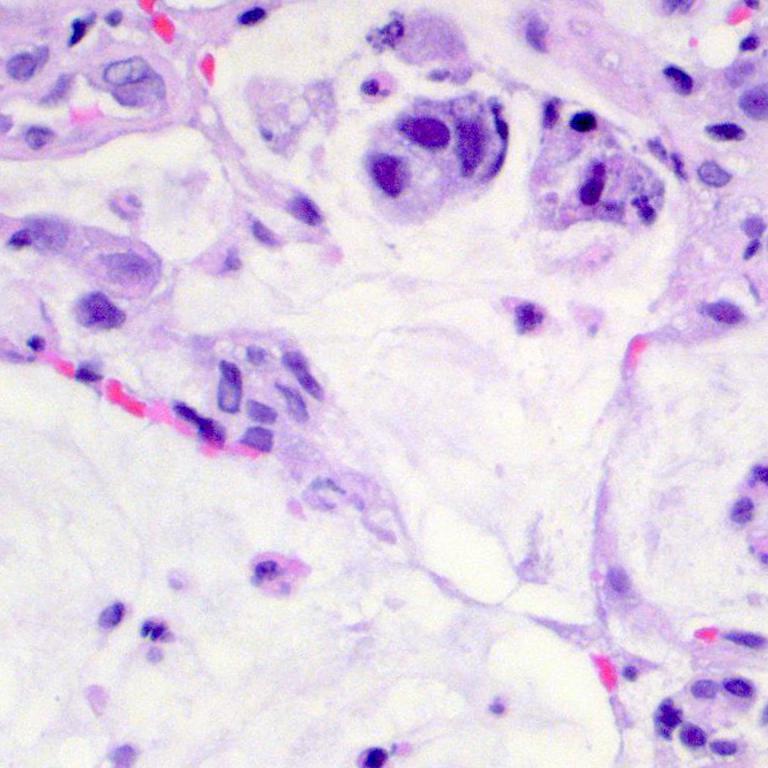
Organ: colon
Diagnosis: adenocarcinomas